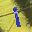
Label: 1